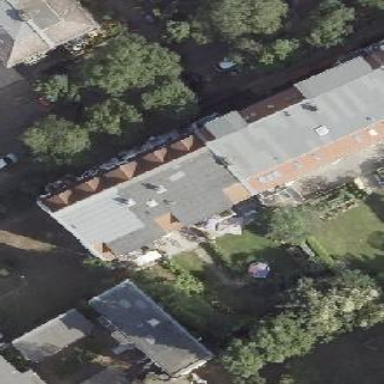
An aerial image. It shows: Building with apartments featuring unique double saltbox roof shape.